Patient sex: M
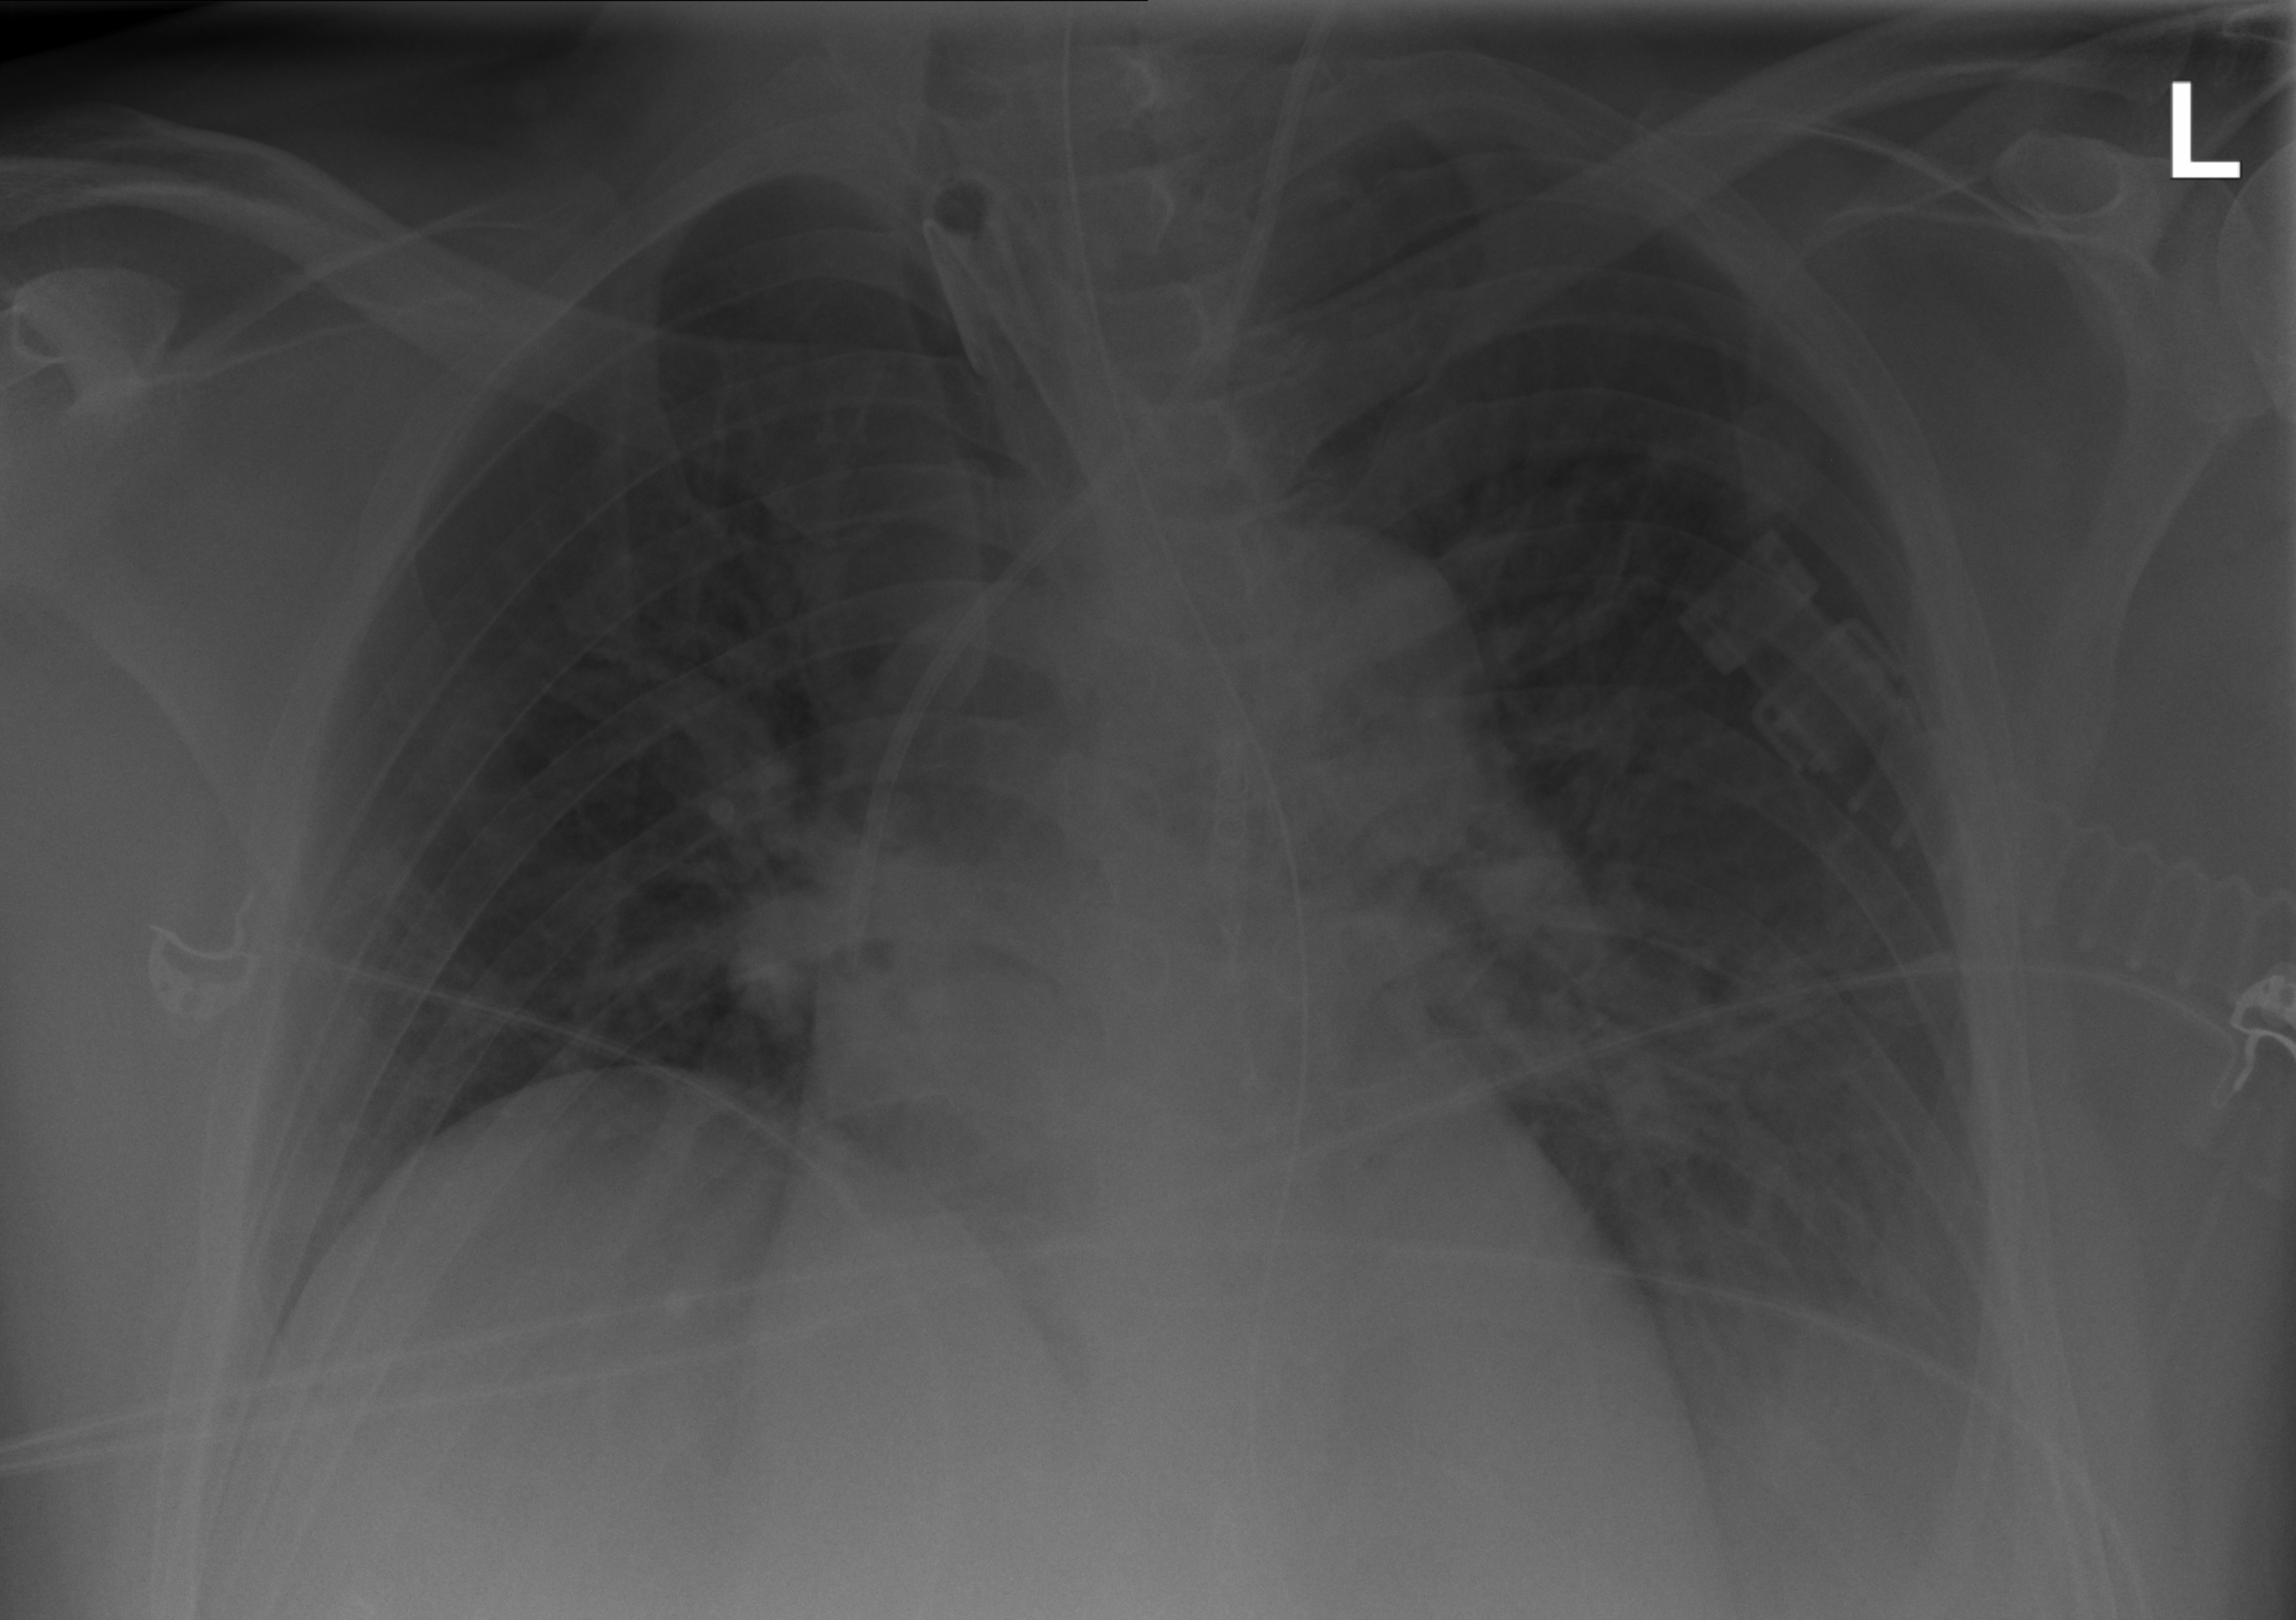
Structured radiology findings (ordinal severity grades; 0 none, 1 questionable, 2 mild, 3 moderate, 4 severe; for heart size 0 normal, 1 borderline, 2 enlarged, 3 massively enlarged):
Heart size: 1
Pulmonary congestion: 2
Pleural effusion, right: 0
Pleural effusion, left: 2
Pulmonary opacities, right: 0
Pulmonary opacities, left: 0
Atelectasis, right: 2
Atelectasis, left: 2